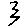
Label: zigzag